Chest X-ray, PA view. Patient: 32 years old, sex F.
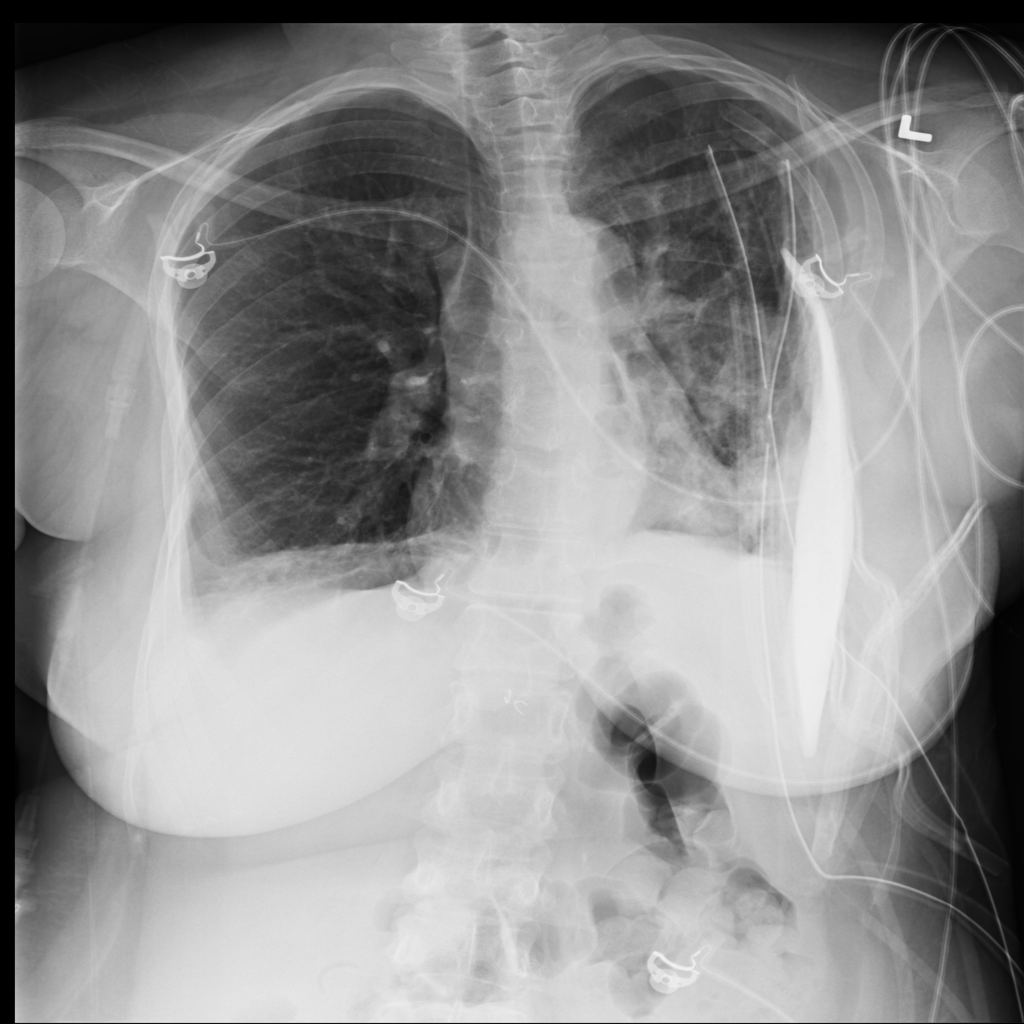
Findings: Pleural_Thickening